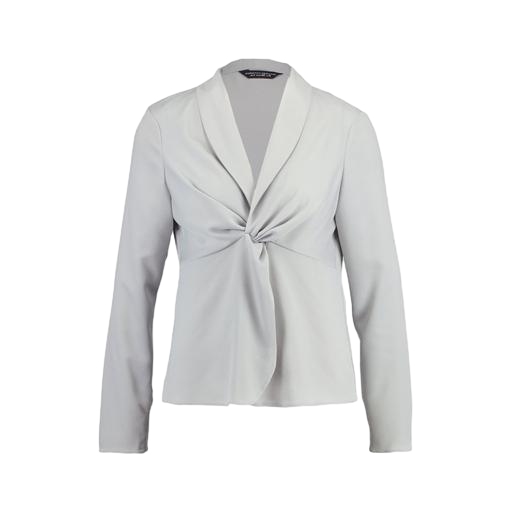
gray jersey tie-front shirt, white tie-front shirt, white tie-front top, white background